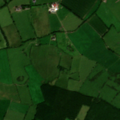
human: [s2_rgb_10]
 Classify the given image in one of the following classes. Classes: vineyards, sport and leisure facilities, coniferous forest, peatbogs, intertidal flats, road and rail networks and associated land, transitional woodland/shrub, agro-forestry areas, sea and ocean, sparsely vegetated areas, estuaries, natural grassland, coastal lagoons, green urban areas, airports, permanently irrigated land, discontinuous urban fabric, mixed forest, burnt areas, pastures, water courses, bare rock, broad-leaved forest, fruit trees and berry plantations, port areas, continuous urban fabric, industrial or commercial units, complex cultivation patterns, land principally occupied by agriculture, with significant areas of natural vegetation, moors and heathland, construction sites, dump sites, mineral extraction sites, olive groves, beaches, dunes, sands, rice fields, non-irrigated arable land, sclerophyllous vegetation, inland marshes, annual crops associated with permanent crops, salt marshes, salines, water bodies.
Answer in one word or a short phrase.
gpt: pastures, complex cultivation patterns, mixed forest